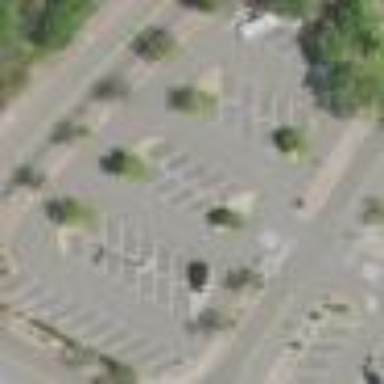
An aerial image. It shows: Parking lot with park and ride for the subway.